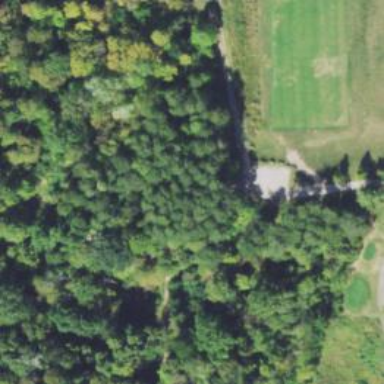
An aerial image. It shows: Path designated for golf carts.